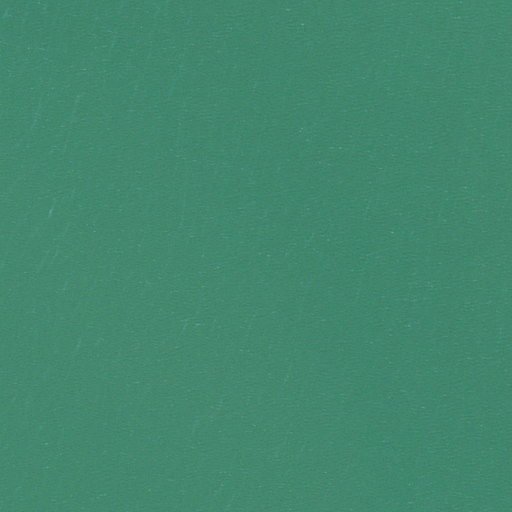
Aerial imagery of valley in Tennessee named Mobley hollow (historical) containing only open water